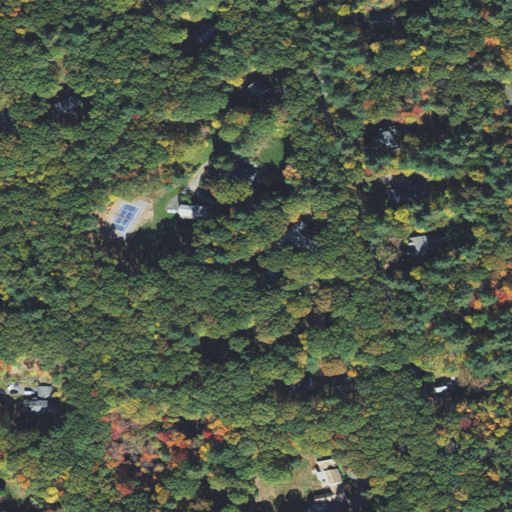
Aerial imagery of mountain in Massachusetts named Bellows Hill containing mixed forest, deciduous forest, open development, woody wetlands, evergreen forest, medium intensity development, and low intensity development